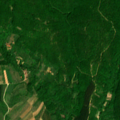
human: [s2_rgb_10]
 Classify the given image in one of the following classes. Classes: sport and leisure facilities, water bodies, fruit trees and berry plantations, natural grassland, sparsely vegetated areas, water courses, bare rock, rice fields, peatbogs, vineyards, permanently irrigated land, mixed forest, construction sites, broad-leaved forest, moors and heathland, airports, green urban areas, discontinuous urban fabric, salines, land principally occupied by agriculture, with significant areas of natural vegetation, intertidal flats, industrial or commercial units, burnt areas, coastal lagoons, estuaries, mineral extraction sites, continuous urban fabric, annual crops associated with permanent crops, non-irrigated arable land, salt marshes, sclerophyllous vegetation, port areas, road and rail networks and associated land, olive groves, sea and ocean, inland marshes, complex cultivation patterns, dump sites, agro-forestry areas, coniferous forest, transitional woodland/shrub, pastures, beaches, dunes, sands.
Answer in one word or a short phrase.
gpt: fruit trees and berry plantations, land principally occupied by agriculture, with significant areas of natural vegetation, broad-leaved forest